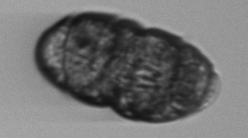
Label: Margalefidinium